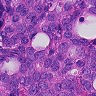
Metastatic tissue present: yes